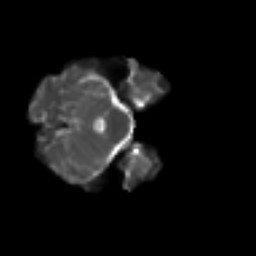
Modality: T2w
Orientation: axial
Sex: female
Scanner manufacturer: ge
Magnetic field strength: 3 T
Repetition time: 7 s
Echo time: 0.0808 s